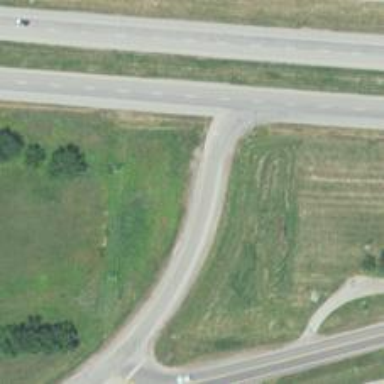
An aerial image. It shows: Trunk link highway.